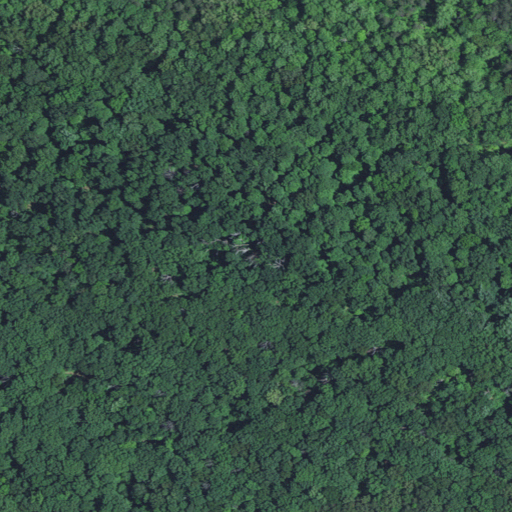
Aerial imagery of mountain in Kentucky named Crumps Knob containing deciduous forest, mixed forest, and evergreen forest